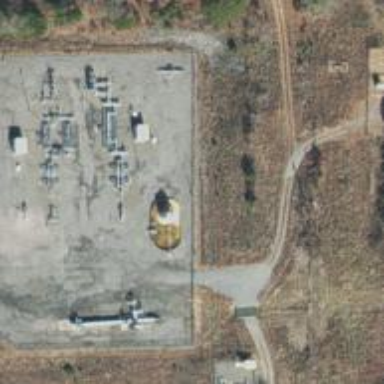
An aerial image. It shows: Measurement substation surrounded by fence.